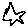
Label: star